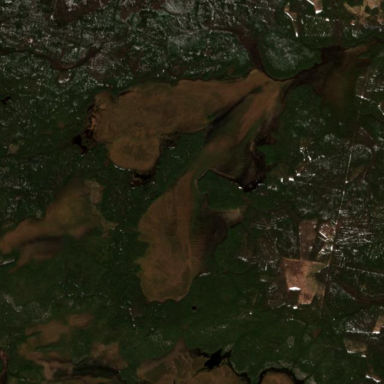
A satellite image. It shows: Bog wetland.